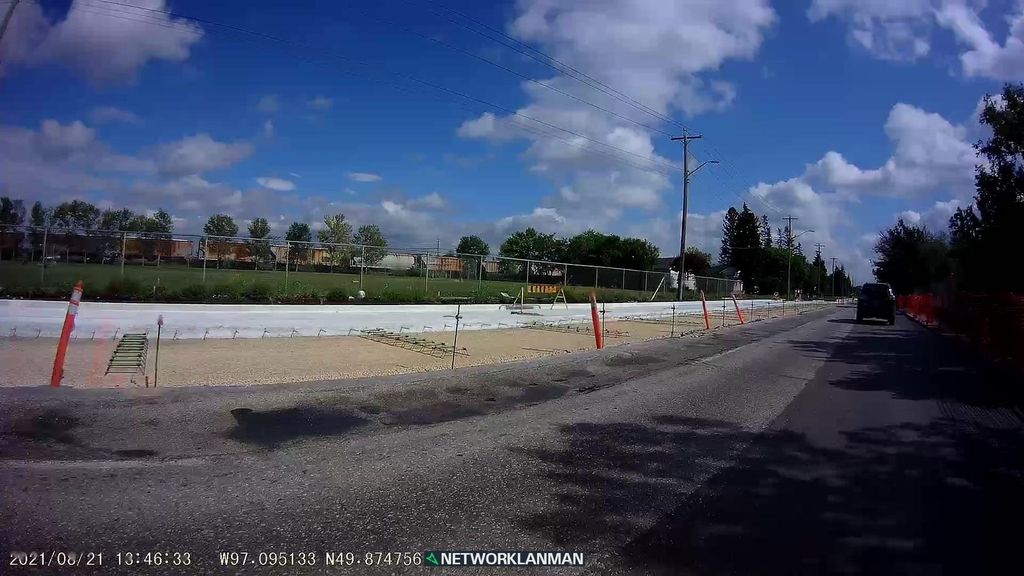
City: winnipeg